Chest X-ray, PA view. Patient: 37 years old, sex F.
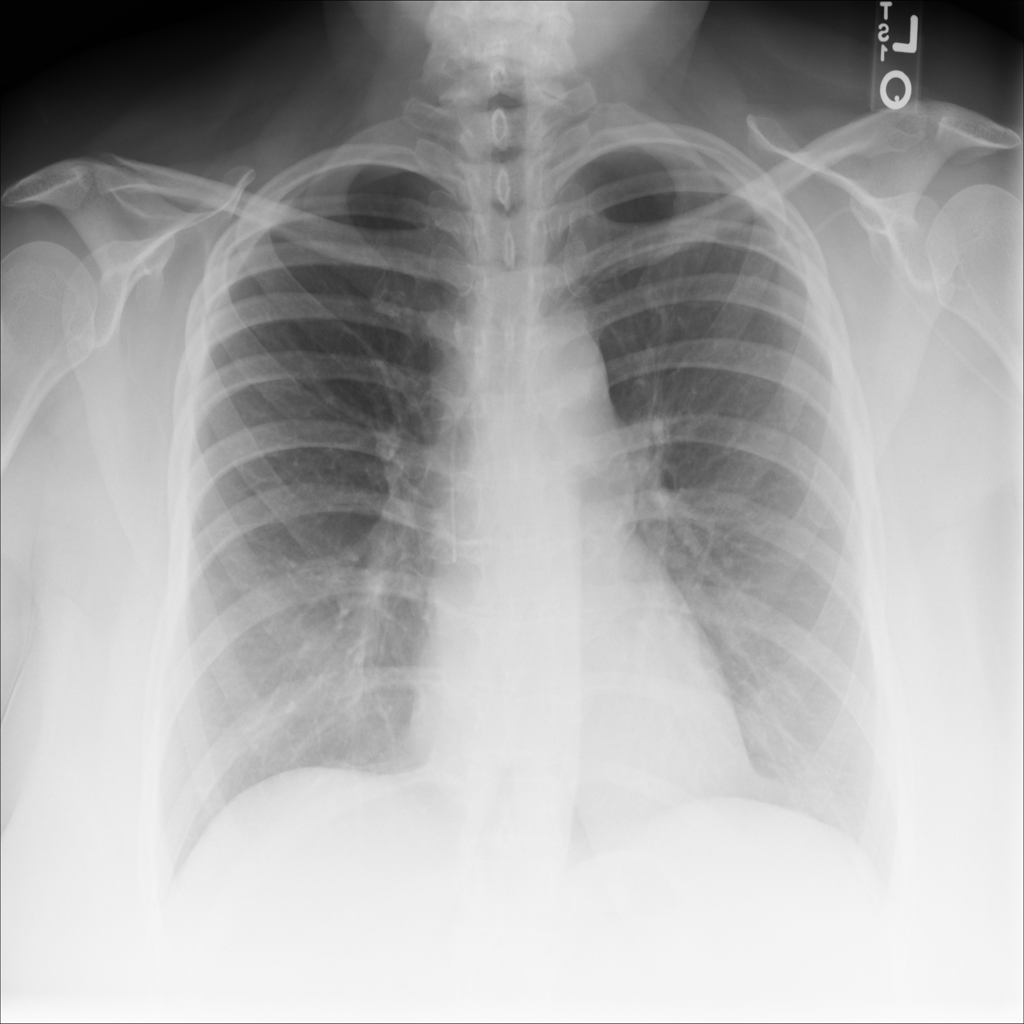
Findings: No Finding